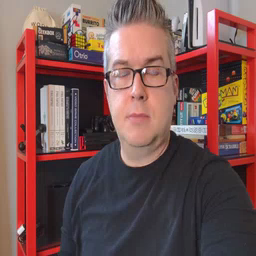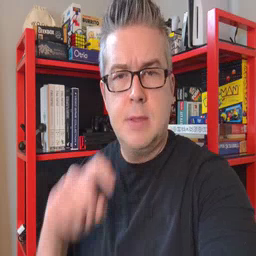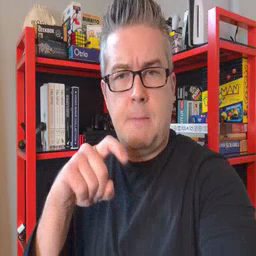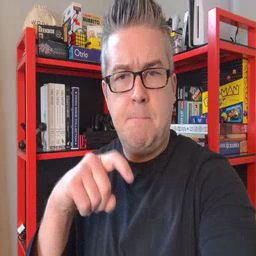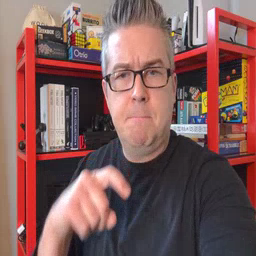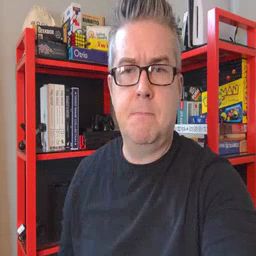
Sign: time